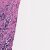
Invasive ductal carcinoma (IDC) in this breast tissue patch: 1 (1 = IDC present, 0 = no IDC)